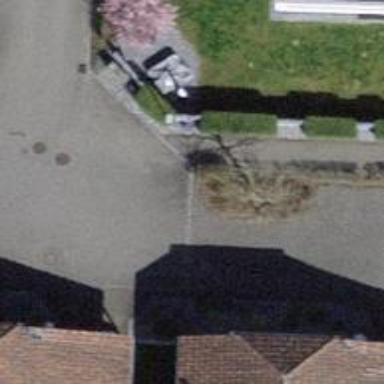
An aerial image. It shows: Service road with paving stones.